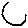
Label: hexagon